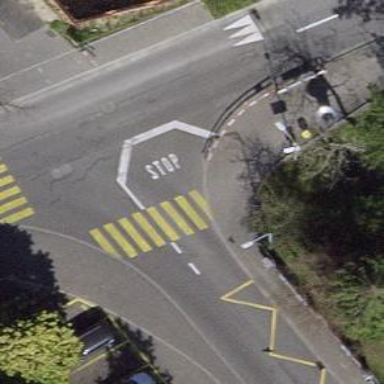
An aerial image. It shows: Marked road crossing.